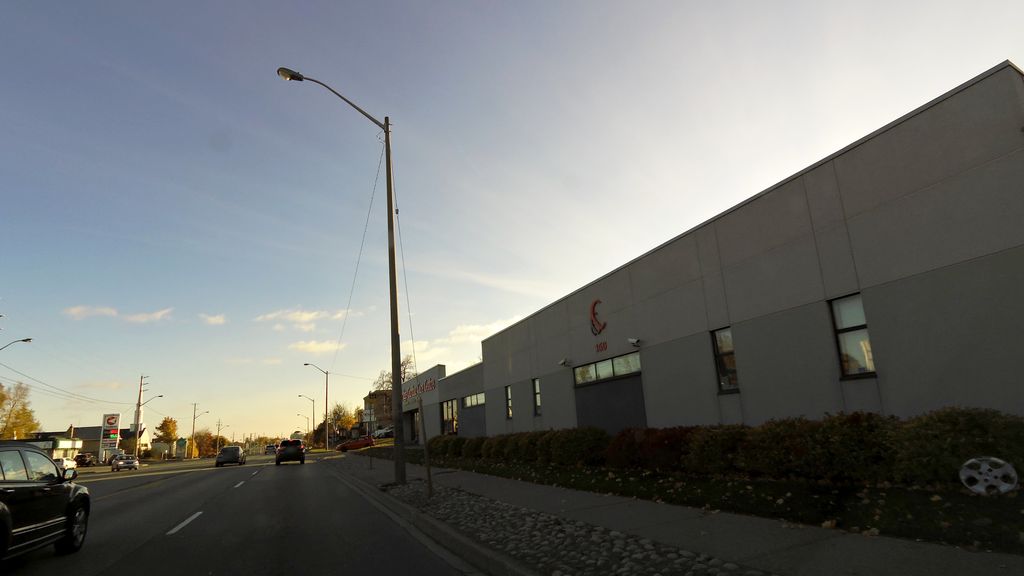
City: kitchener-waterloo